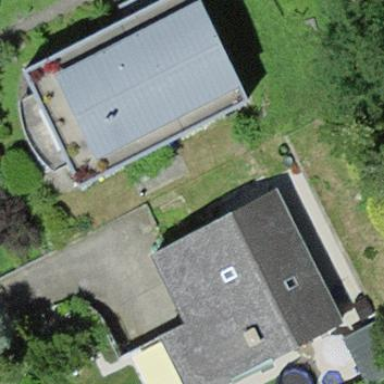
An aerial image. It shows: Building with tile roof.